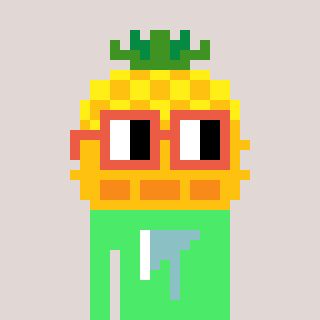
a pixel art character with square orange glasses, a pineapple-shaped head and a teal-colored body on a warm background